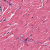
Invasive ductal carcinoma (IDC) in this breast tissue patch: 0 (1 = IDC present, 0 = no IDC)